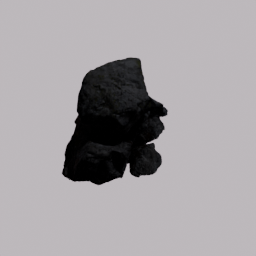
Label: nature